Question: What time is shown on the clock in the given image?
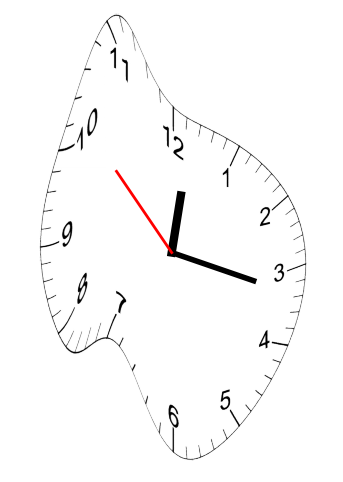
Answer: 12:16:52